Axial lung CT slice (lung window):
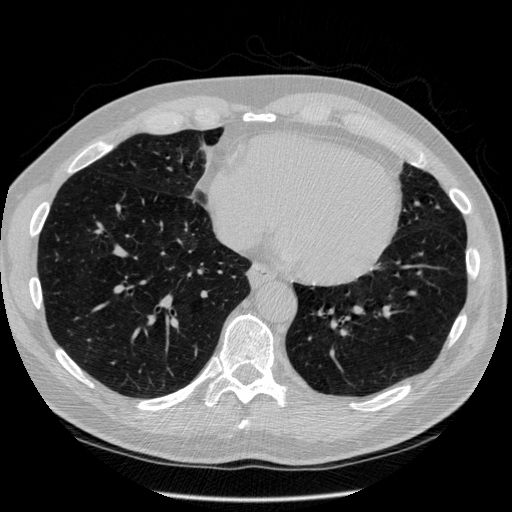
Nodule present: no